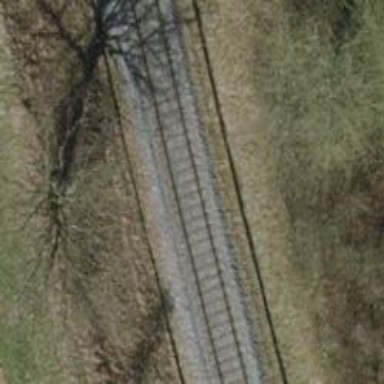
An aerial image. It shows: Railway with single track on embankment.